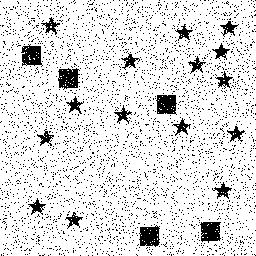
Squares: 5
Triangles: 0
Stars: 15
Total shapes: 20